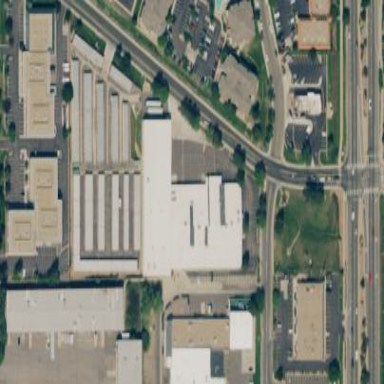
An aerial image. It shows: Commercial building.